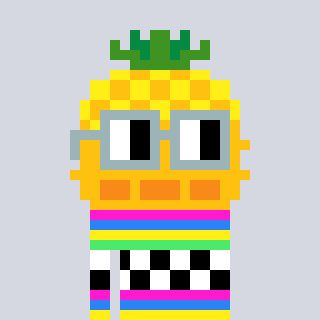
a pixel art character with square dark gray glasses, a pineapple-shaped head and a grayscale-colored body on a cool background